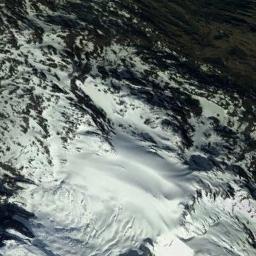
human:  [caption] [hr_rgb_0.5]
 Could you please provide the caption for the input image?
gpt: There is snow on the part of the snowberg .

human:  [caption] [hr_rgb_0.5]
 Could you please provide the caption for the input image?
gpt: A snow-covered mountain covered in large areas .

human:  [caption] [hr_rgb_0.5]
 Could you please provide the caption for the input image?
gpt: The snow berg is consist of bare land and white snow .

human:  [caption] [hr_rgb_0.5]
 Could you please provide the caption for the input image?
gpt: The snowberg is covered with snow and ice .

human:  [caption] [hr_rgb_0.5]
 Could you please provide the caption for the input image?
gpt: There are much snow and some bare land on the snowberg .